Brain MRI, modality: hrT2
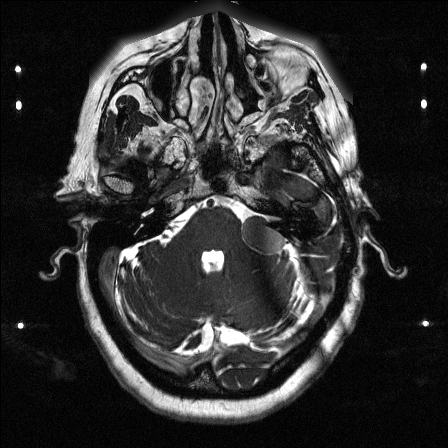